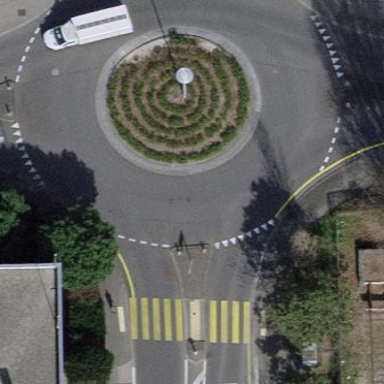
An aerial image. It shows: Tertiary road made of asphalt leading to roundabout junction.